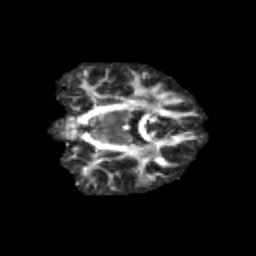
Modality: FA
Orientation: coronal
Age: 11
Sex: male
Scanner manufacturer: siemens
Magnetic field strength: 3 T
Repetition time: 3.8 s
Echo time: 0.07 s